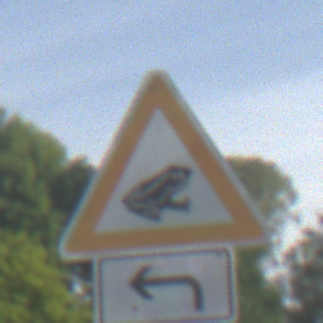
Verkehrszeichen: AmphibienwanderungLinks
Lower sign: RichtungsangabeDurchPfeile2
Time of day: SunriseSunset
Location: Outdoor (Suburban)
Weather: PartlyCloudy
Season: NotSpecified
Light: Natural